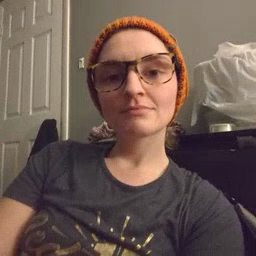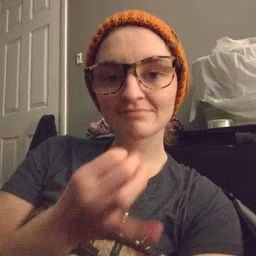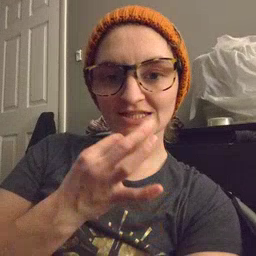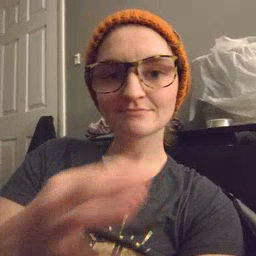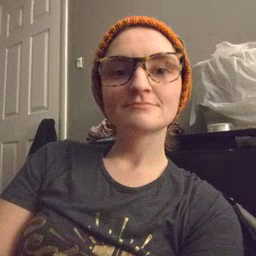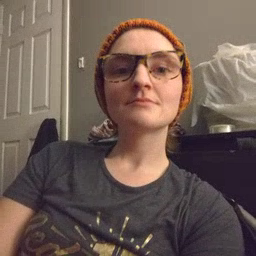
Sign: snack